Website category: university
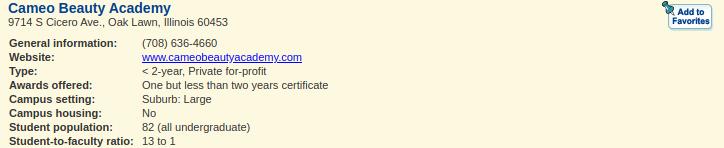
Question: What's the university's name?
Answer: Cameo Beauty Academy

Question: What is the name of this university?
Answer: Cameo Beauty Academy

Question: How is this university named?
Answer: Cameo Beauty Academy

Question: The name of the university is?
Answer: Cameo Beauty Academy

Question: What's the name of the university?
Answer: Cameo Beauty Academy

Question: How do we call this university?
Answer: Cameo Beauty Academy

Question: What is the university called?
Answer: Cameo Beauty Academy

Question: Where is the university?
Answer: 9714 S Cicero Ave., Oak Lawn, Illinois 60453

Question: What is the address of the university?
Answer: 9714 S Cicero Ave., Oak Lawn, Illinois 60453

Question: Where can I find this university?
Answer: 9714 S Cicero Ave., Oak Lawn, Illinois 60453

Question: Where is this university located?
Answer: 9714 S Cicero Ave., Oak Lawn, Illinois 60453

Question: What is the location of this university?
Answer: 9714 S Cicero Ave., Oak Lawn, Illinois 60453

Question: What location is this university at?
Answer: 9714 S Cicero Ave., Oak Lawn, Illinois 60453

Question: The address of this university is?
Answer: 9714 S Cicero Ave., Oak Lawn, Illinois 60453

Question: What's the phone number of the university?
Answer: (708) 636-4660

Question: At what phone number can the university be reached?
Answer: (708) 636-4660

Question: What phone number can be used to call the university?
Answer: (708) 636-4660

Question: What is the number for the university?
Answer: (708) 636-4660

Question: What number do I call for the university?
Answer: (708) 636-4660

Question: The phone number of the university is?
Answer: (708) 636-4660

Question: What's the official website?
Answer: www.cameobeautyacademy.com

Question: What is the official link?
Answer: www.cameobeautyacademy.com

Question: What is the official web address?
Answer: www.cameobeautyacademy.com

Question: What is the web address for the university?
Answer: www.cameobeautyacademy.com

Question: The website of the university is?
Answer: www.cameobeautyacademy.com

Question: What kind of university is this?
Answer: < 2-year, Private for-profit

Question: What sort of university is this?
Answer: < 2-year, Private for-profit

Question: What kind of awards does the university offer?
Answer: One but less than two years certificate

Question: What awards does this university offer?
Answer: One but less than two years certificate

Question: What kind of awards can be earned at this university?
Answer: One but less than two years certificate

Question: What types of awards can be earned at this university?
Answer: One but less than two years certificate

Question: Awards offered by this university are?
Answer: One but less than two years certificate

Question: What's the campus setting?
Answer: Suburb: Large

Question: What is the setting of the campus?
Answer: Suburb: Large

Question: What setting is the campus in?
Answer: Suburb: Large

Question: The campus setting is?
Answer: Suburb: Large

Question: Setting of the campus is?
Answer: Suburb: Large

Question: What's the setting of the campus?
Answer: Suburb: Large

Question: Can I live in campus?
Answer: No

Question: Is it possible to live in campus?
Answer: No

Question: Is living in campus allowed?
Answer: No

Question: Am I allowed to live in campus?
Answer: No

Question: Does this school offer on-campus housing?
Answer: No

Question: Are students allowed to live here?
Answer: No

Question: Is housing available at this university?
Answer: No

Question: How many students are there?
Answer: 82 (all undergraduate)

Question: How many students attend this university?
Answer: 82 (all undergraduate)

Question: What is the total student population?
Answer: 82 (all undergraduate)

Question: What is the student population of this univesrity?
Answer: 82 (all undergraduate)

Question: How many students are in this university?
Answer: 82 (all undergraduate)

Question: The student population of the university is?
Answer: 82 (all undergraduate)

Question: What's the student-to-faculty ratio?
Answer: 13 to 1

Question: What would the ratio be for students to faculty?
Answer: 13 to 1

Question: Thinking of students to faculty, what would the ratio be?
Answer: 13 to 1

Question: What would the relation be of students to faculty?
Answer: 13 to 1

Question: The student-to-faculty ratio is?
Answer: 13 to 1

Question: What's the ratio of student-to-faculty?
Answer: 13 to 1

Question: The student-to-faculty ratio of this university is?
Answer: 13 to 1